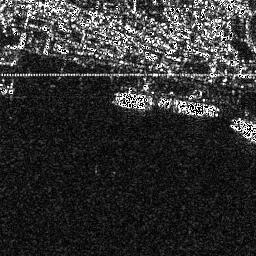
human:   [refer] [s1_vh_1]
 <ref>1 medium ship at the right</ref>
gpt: <box>[[62, 37, 84, 46, 0]]</box>